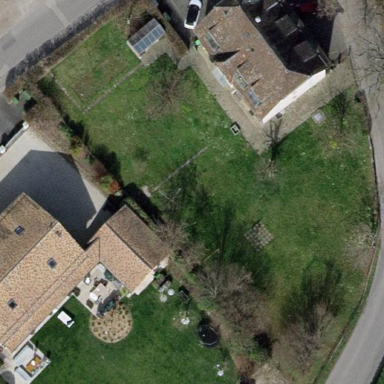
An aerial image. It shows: Garden area designated for leisure land.